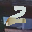
Label: 2